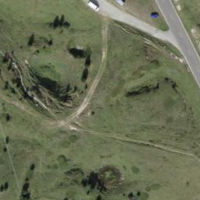
EUNIS habitat code: 26
Species observed at this site:
Dryas octopetala